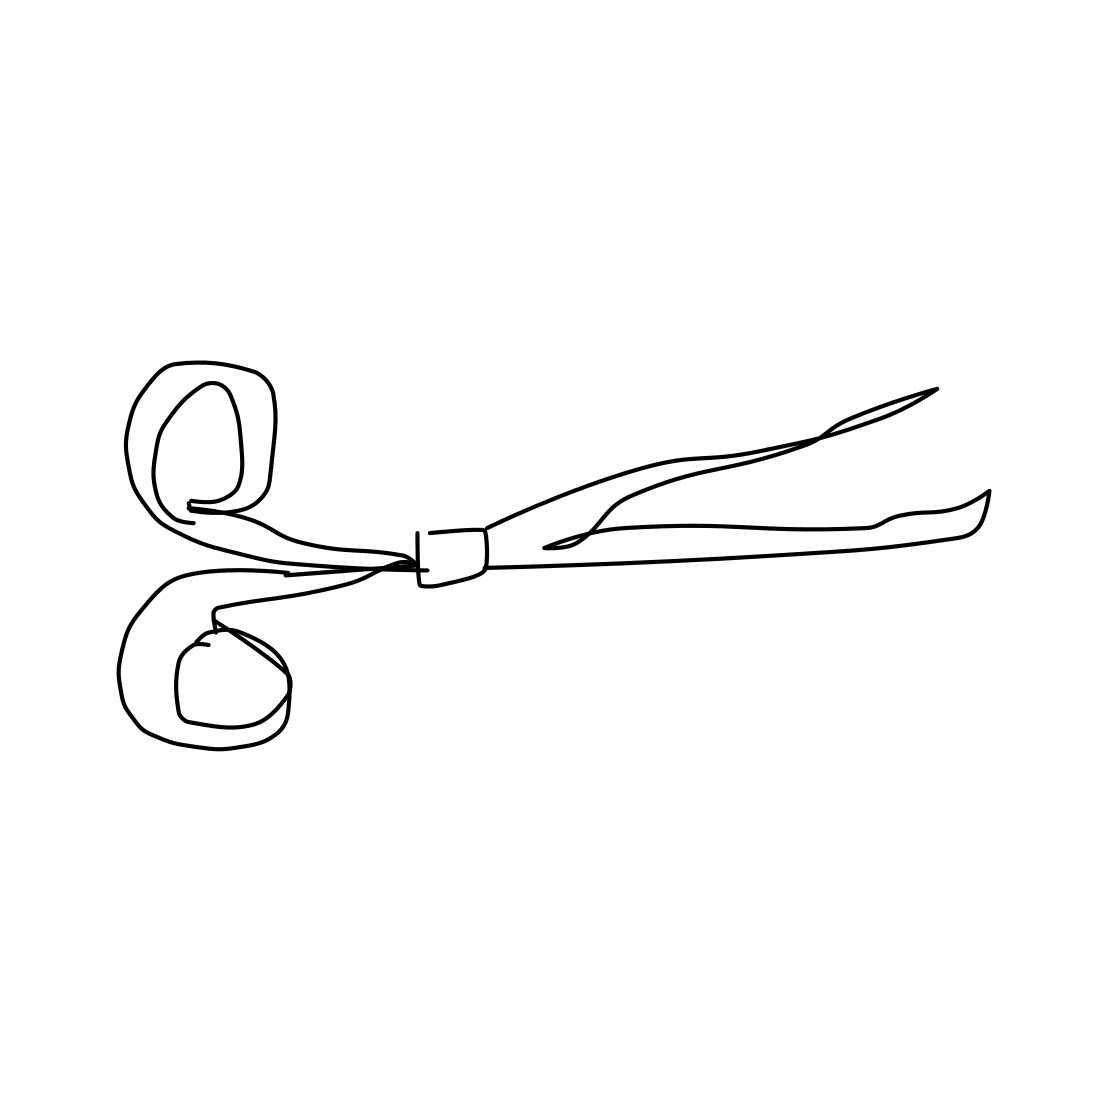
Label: scissors